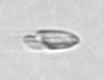
Label: Katodinium_or_Torodinium